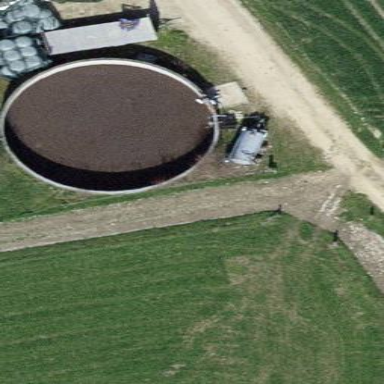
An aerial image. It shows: Building with storage tank.